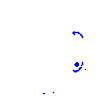
Particle: electron